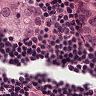
Metastatic tissue present: yes